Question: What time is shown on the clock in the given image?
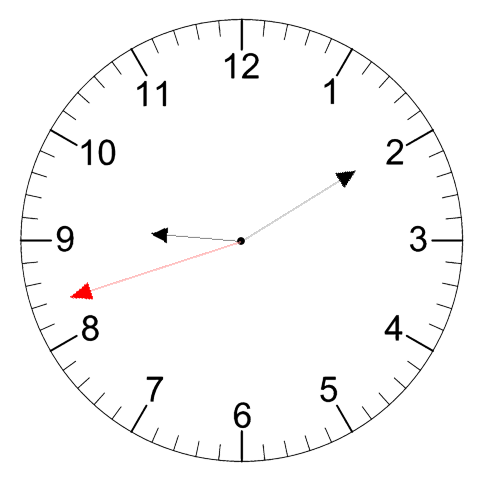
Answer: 09:09:42